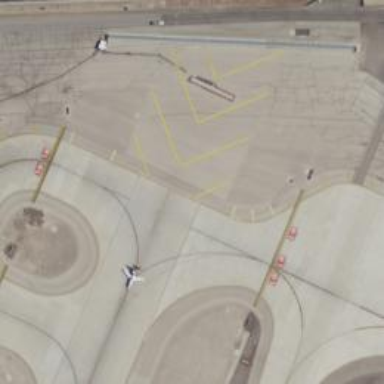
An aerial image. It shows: Image of taxiway at airport.